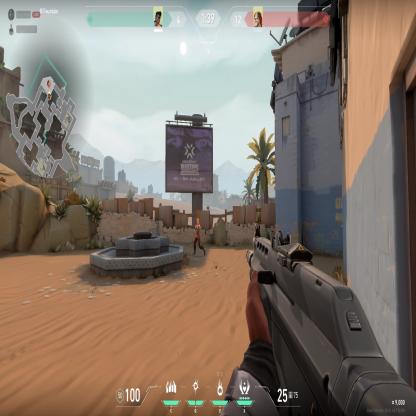
Label: enemy